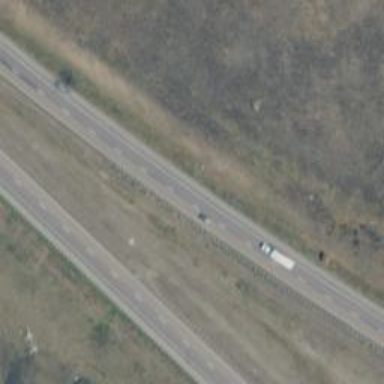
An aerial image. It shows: Asphalt motorway.